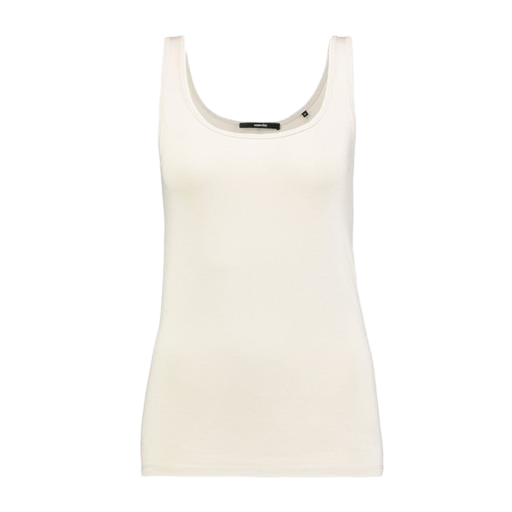
beige tank, slim scoop tank, beige tank top, white background